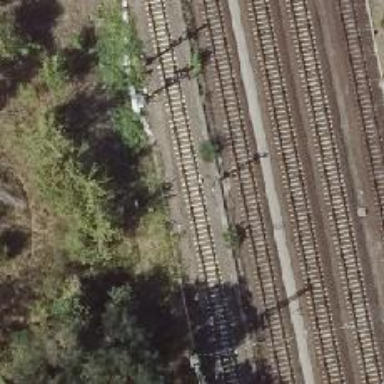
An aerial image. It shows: Railway signal.